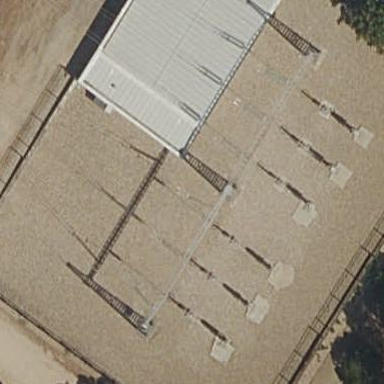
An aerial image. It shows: Outdoor power substation at the transition level.